Question: I'd specifically like to prevent the interaction when I push ENTER to prevent jQueryUI Autocomplete from selecting the currently focused item and closing the menu.
I'm referring to the following documentation: <URL>
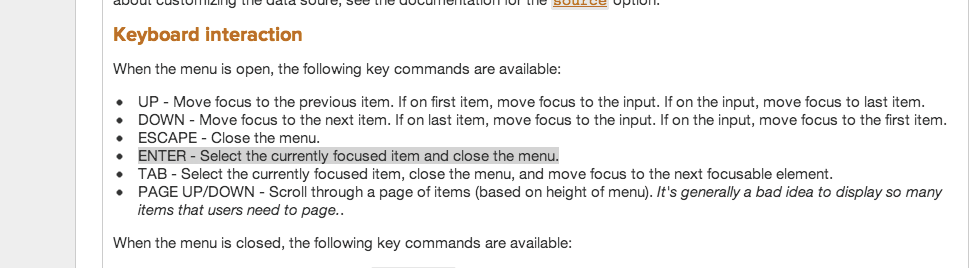
Answer: The principle is the same. Just change the 'setTimeout' function to submit your form instead (as demonstrated here: <URL>
You are correct, '$(this)' was supposed to refer to the 'ui-menu' (and obviously didn't). The new fiddle, <URL>, works reasonably well.
'''
$(document).ready(function() {
$("#autocomplete").autocomplete({
"open": function(e, ui) {
//using the 'open' event to capture the originally typed text
var self = $(this),
val = self.val();
//saving original search term in 'data'.
self.data('searchTerm', val);
},
"select": function(e, ui) {
var self = $(this),
keyPressed = e.keyCode,
keyWasEnter = e.keyCode === 13,
useSelection = true,
val = self.data('searchTerm');
if (keyPressed) {
if (keyWasEnter) {
useSelection = false;
e.preventDefault();
window.setTimeout(function() {
//since there is apparently no way to prevent this
//contemptible menu from closing, re-open the menu
//using the original search term after this handler
//finishes executing (using 'setTimeout' with a delay
//of 0 milliseconds).
self.val(val);
self.autocomplete('search', val);
}, 0);
}
}
return useSelection;
},
"source": ["c++", "java", "php", "coldfusion", "javascript", "asp", "ruby"]
});
});
'''
This works in <URL>:
'''
$(document).ready(function() {
$("#autocomplete").autocomplete({
"select": function(e, ui) {
var keyPressed = e.keyCode,
keyWasEnter = e.keyCode === 13,
useSelection = true;
console.log(e);
if (keyPressed) {
if (keyWasEnter) {
useSelection = false;
$(this).open(e, ui);
}
}
return useSelection;
},
"source": ["c++", "java", "php", "coldfusion", "javascript", "asp", "ruby"]
});
});
'''